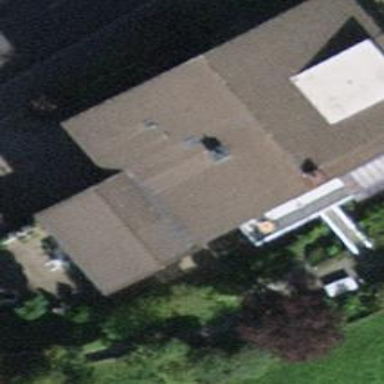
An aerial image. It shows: Garage building.